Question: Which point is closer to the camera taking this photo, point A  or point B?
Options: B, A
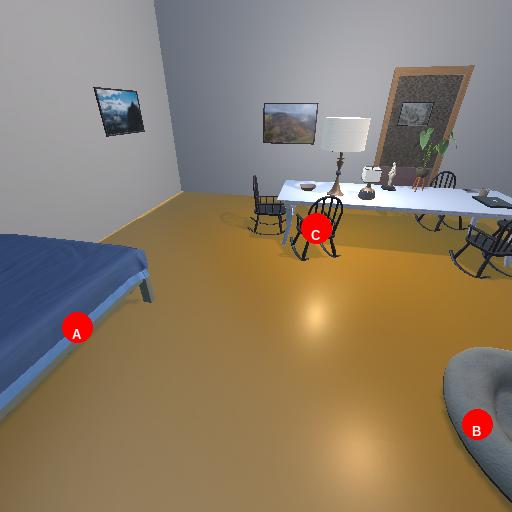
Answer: B